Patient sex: M
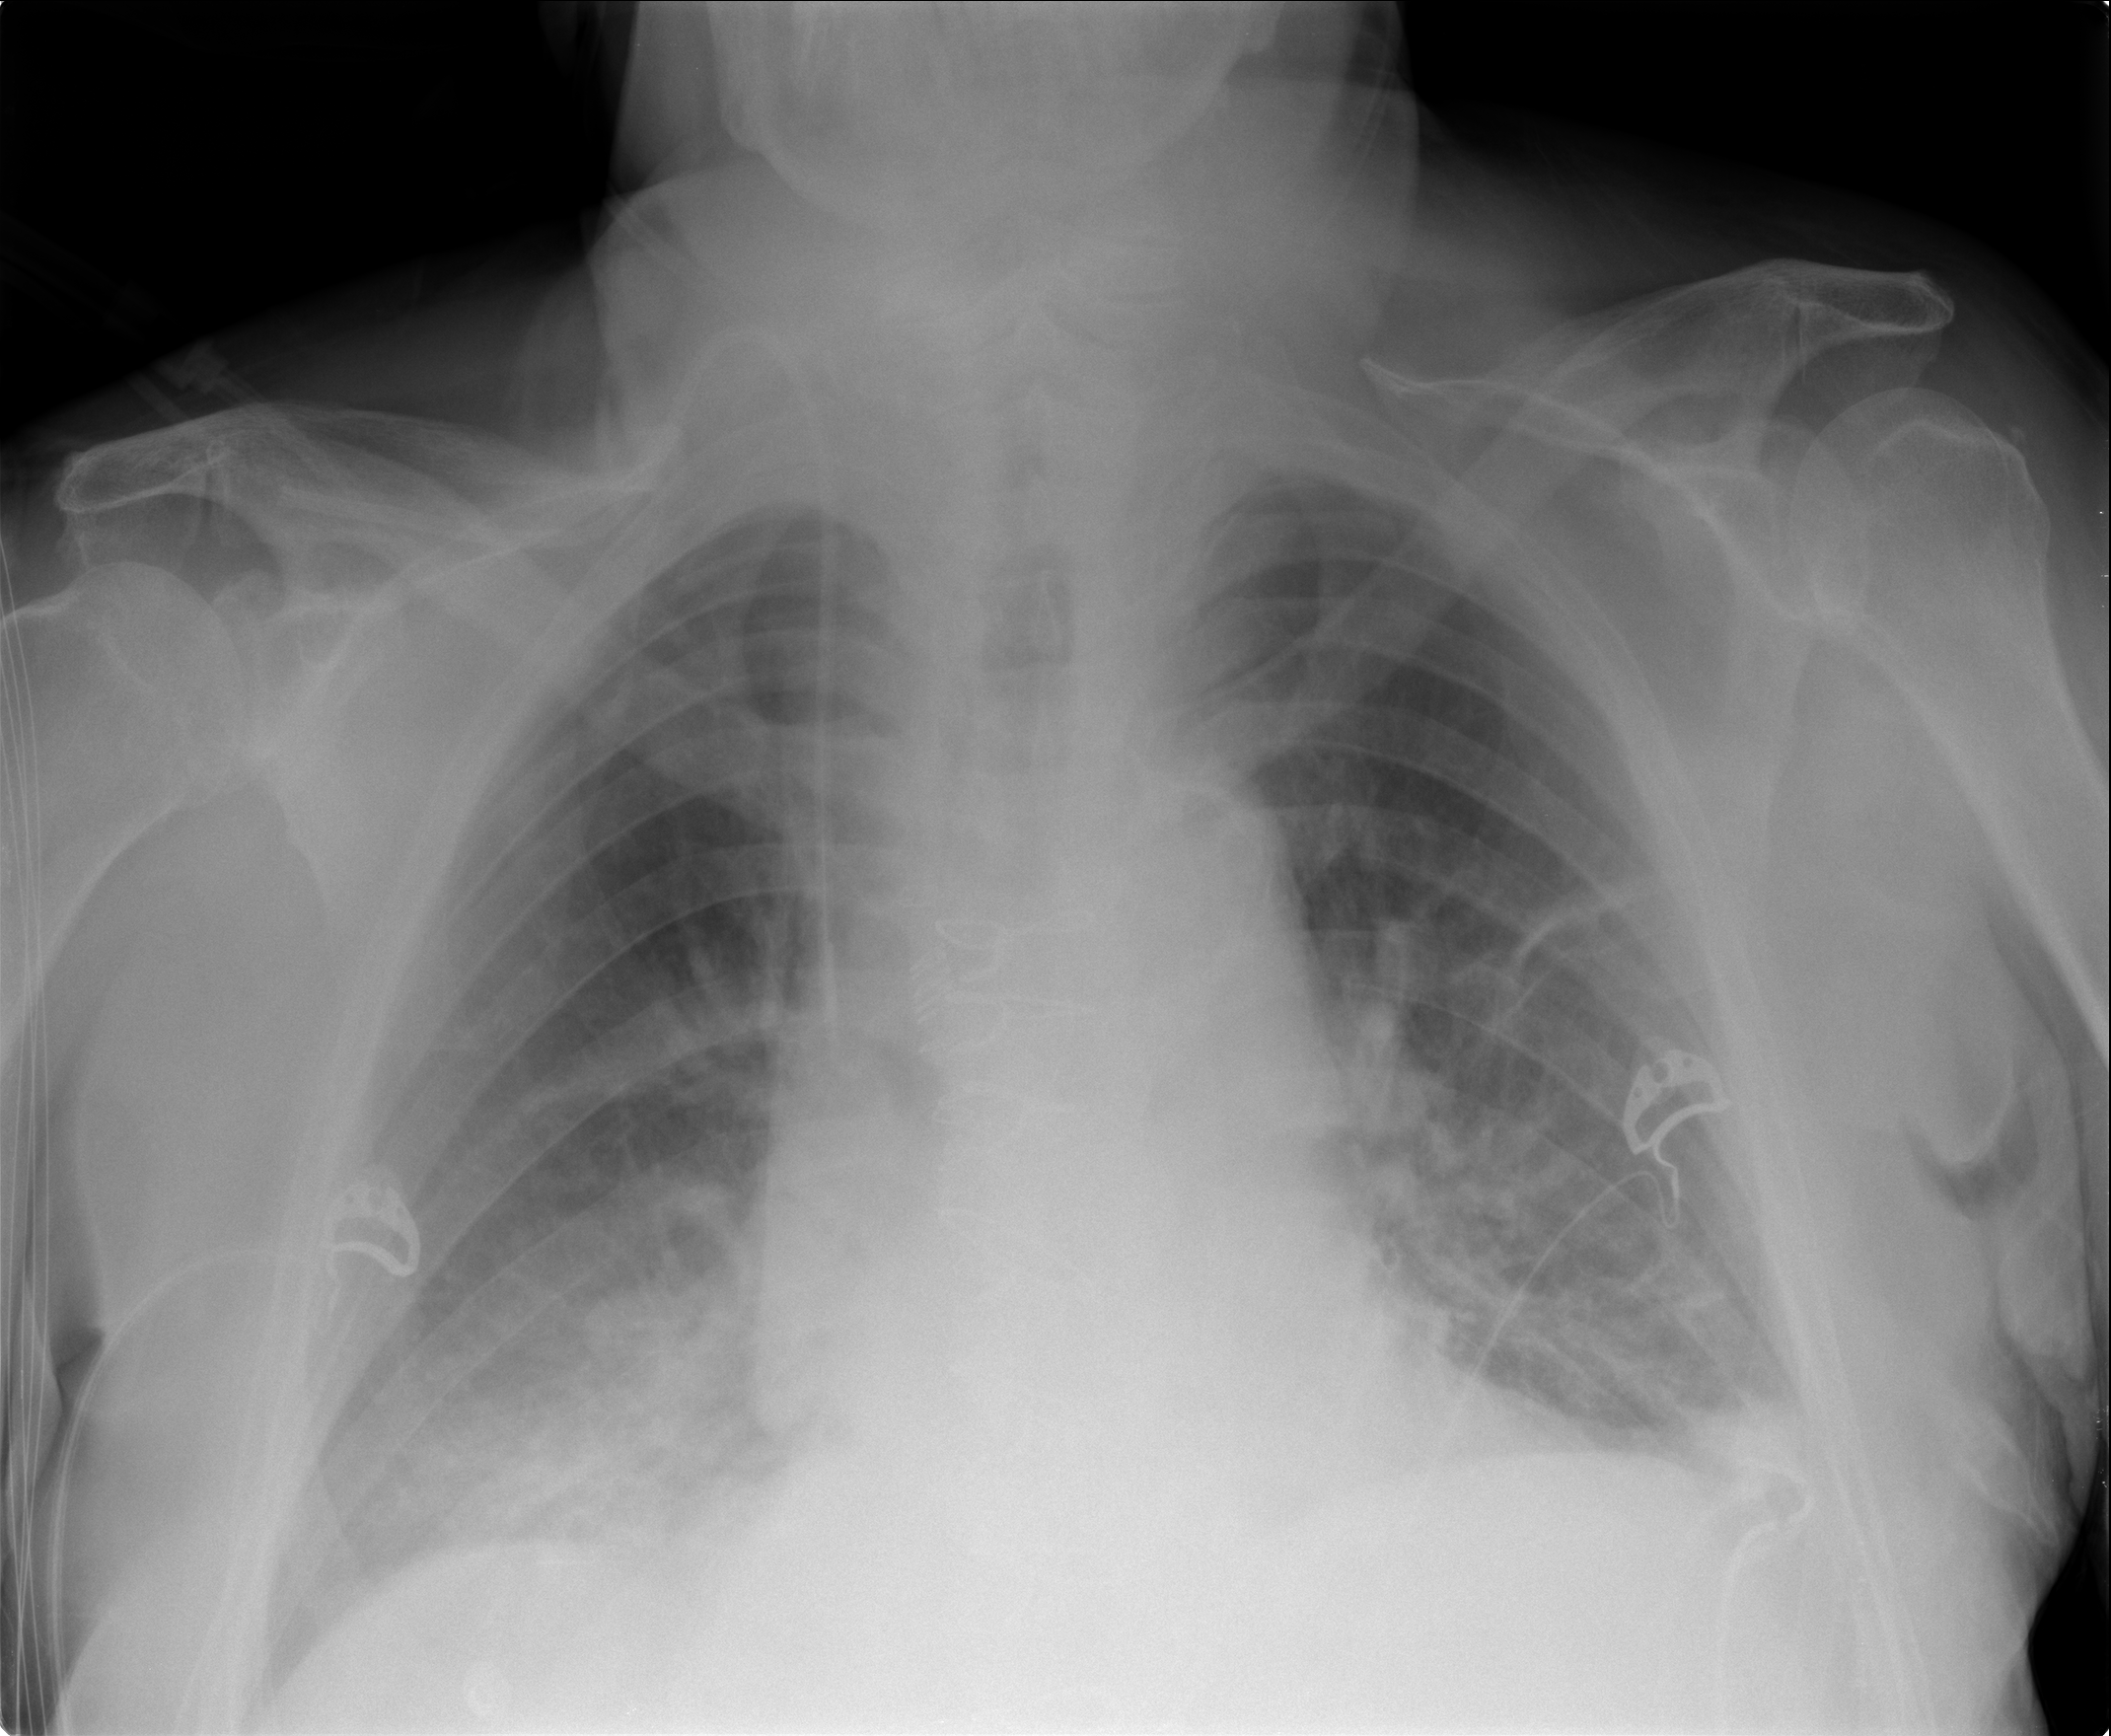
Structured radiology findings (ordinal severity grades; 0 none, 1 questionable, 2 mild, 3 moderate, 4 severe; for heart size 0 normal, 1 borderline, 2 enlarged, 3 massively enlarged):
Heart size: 2
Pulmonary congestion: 2
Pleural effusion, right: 0
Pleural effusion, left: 0
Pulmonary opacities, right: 2
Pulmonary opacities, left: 1
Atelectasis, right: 2
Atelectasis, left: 2